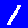
Digit: 1